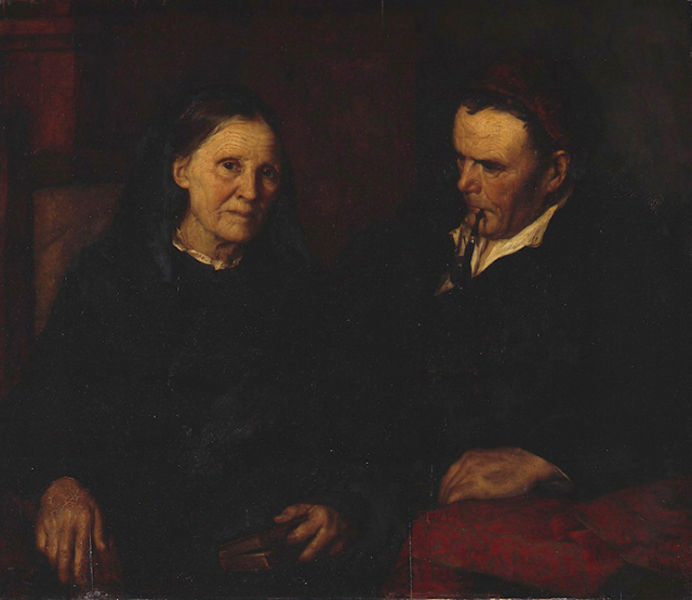
Titel: Die Eltern des Künstlers am Tage ihrer Goldenen Hochzeit
Künstler: Lorenz  Vogel
Standort: Karlsruhe
Institution: Staatliche Kunsthalle Karlsruhe
Schlagwörter: blau, dunkel, gemälde, hand, mann, schatten, weiß, menschen, sitzen, braun, finger, frau, hell, hintergrund, hut, kleid, licht, nase, ohr, schwarz, stirn, stuhl, tisch, zimmer, ölbild, blick, rot, schleier, tuch, haube, malerei, muster, alt, gesichter, hemd, kappe, mütze, alte, augen, barock, bibel, falten, gesicht, kleidung, kragen, samt, stirnband, holland, hände, portrait, porträt, tischdecke, tischtuch, öl, haare, sessel, sitzend, decke, paar, personen, person, kontrast, ohren, renaissance, traurig, schrank, sofa, ecke, düster, sitz, zwei, farbe, farblos, ölgemälde, kopftuch, pfeife, rauchen, ernst, dunkelrot, stube, skepsis, abgewandt, courbet, alter, greis, runzlig, buch, nonne, schachtel, brokat, tracht, ehepaar, ehe, eheleute, seiten, rauchend, malerisch, raucher, schatte, flämisch, naturalistisch, holländisch, pfeiffe, greisin, lesend, hausrock, alte frau, oma, direkt, gläubige, hoz, kapuze, alltagsszene, großmutter, sorge, tabak, rembrand, geischt, verheiratet, vertraut, greiß, runzelig, mann und frau, grei, anblickend, schattulle, 1860, alte leute, frau haube tuch alt, tuch alt, tisch rot schwarz, mann und faru, frau pfeife